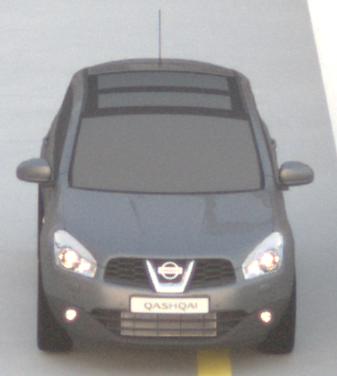
Make: Nissan
Model: Qashqai 1.6
Detailed model: Qashqai (J10)
Model produced from: 2010/03
Model produced until: 2010/08
Doors: 5
Color: gray
Road condition: dry road
Daytime: dawn
Contrast: low contrast